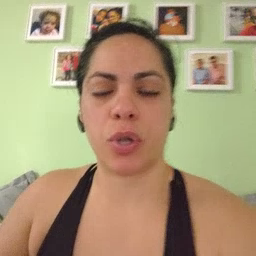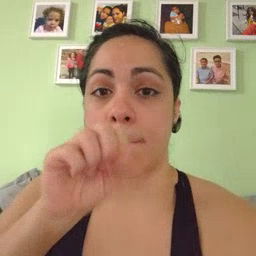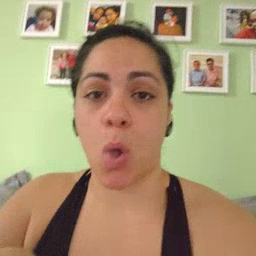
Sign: blow